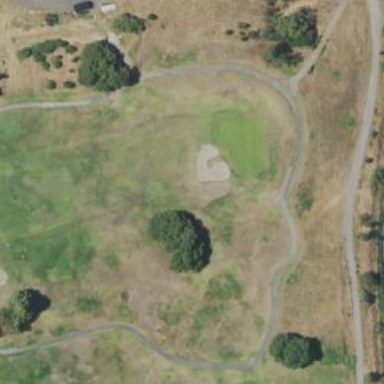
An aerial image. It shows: Golf hole.